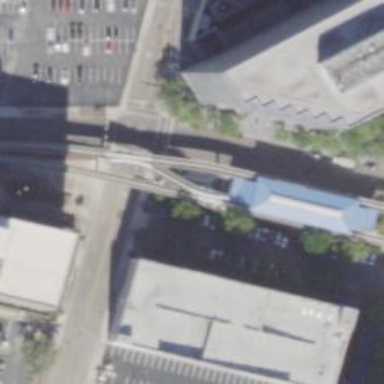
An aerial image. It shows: Monorail bridge over railway.